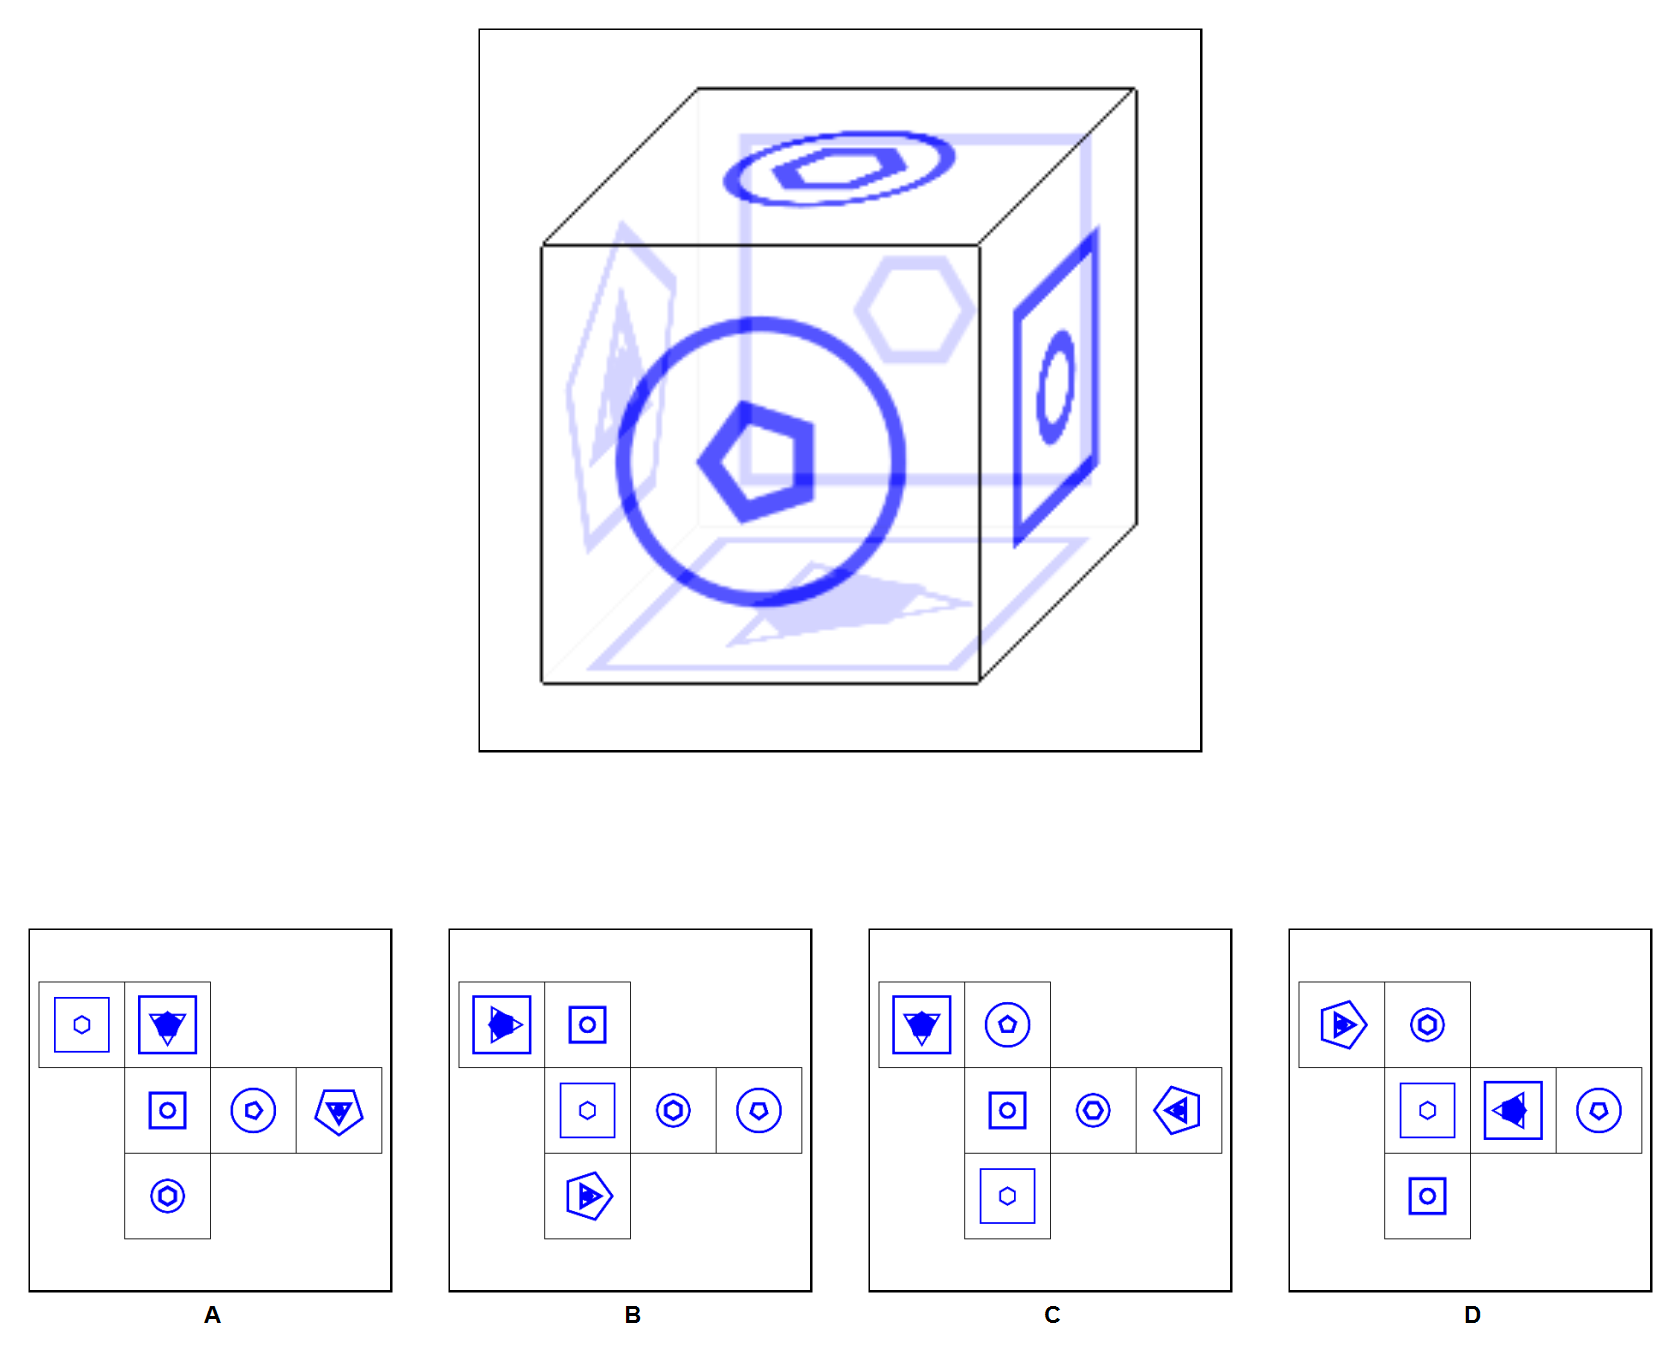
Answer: D